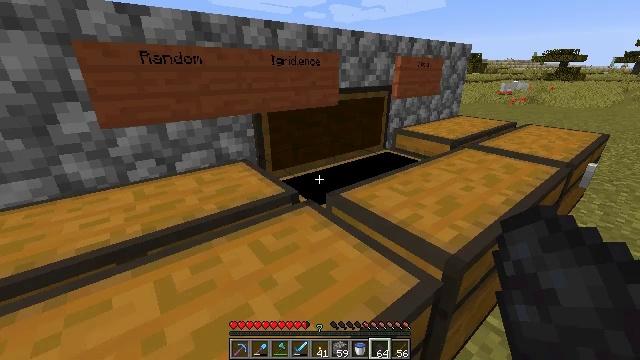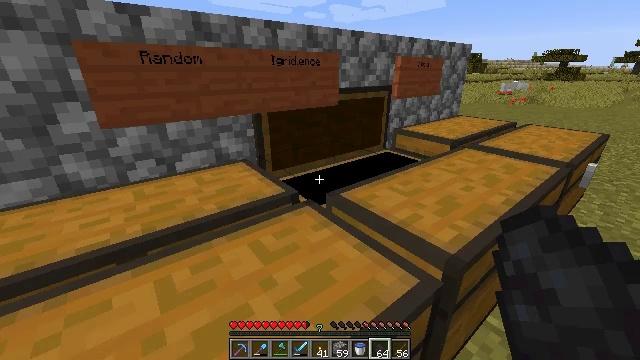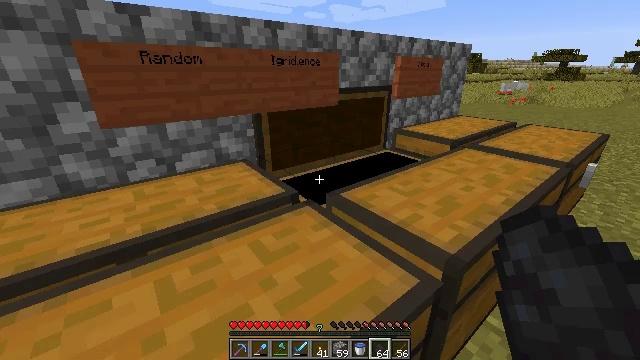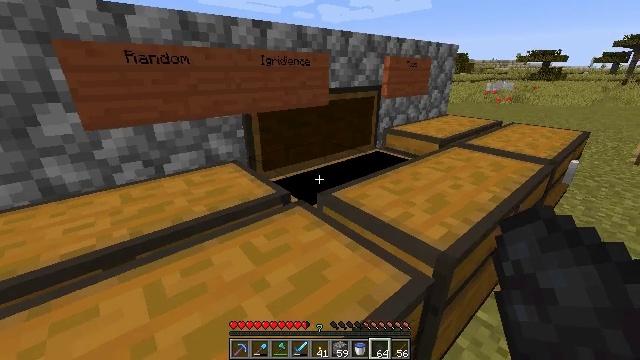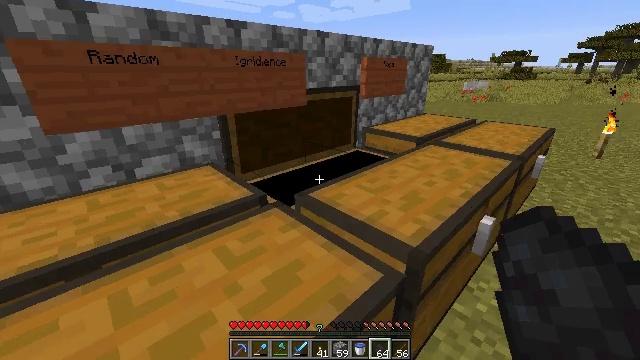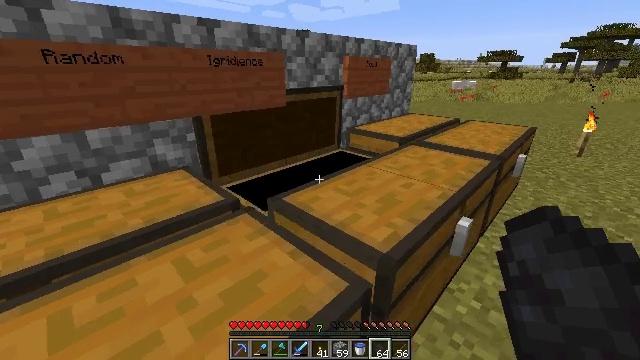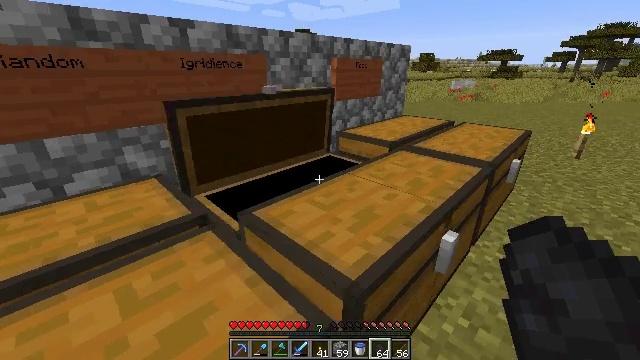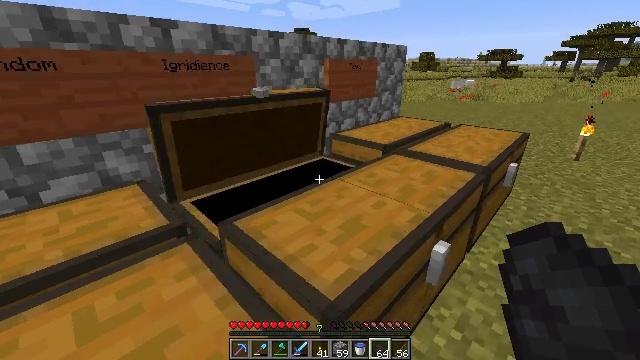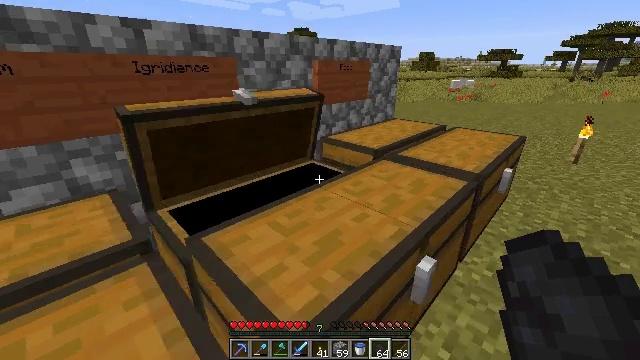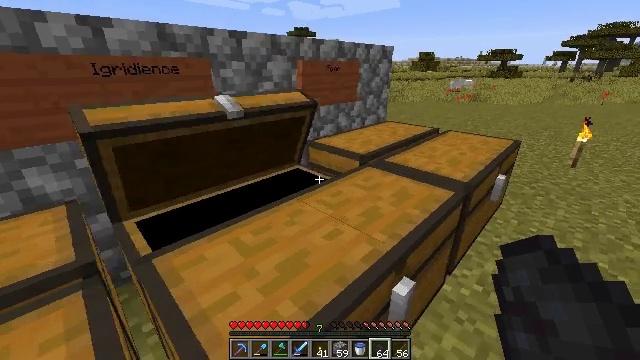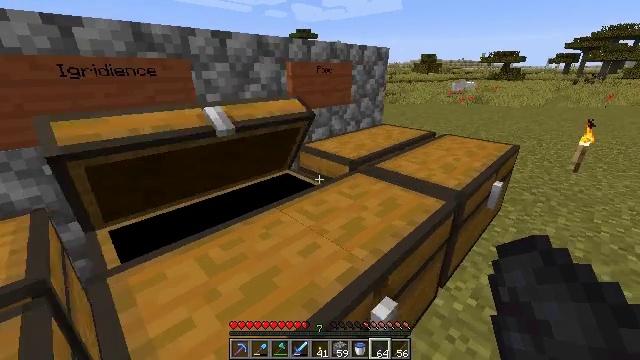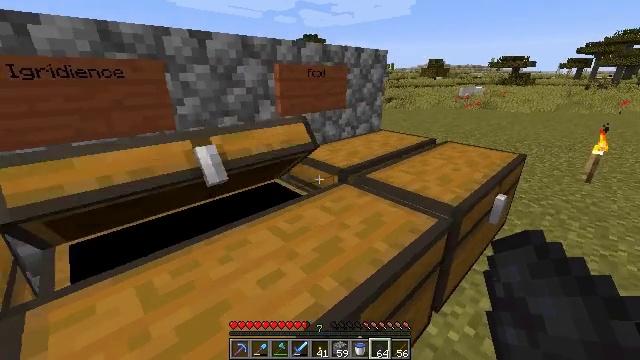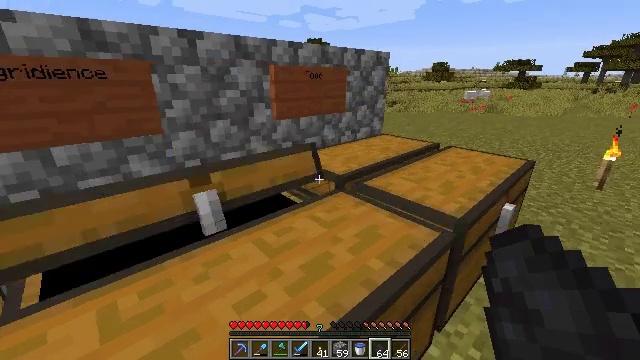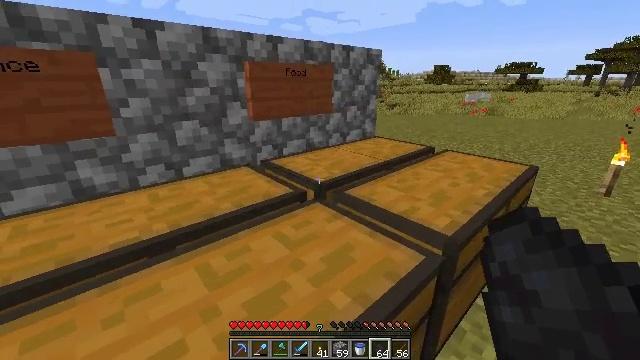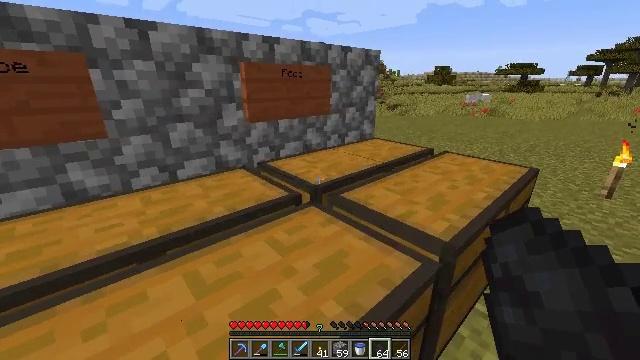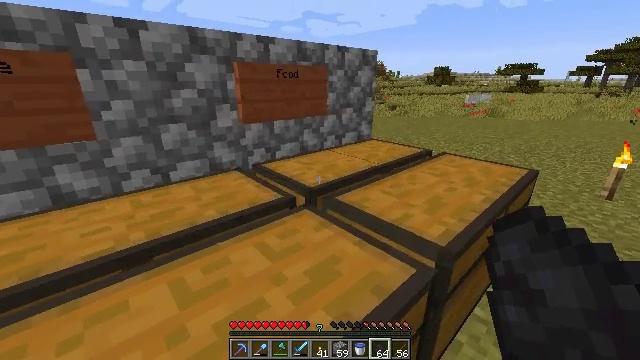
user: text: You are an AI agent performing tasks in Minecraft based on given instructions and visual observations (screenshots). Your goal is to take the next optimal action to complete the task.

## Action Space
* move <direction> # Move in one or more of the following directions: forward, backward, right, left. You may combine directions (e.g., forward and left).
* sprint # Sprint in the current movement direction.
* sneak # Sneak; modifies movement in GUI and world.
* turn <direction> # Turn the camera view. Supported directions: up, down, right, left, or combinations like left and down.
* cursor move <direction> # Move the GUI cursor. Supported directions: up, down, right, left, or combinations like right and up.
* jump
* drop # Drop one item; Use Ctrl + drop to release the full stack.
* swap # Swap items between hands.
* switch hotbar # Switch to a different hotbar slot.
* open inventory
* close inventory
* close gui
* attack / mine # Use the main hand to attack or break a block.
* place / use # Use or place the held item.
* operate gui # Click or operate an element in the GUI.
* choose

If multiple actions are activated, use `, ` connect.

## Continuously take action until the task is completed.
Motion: motion action
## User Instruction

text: Open your crafting grid to make a fermented spider eye.
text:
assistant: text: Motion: no_op
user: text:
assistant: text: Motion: no_op
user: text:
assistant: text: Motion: turn right
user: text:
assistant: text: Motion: move right, turn right
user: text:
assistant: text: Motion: move forward and move right, turn right
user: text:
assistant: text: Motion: move forward and move right
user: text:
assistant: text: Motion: move forward and move right
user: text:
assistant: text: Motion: move forward and move right
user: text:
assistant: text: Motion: move forward and move right
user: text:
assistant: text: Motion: move forward and move right
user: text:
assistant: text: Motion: move forward, turn left
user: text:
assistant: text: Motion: move forward
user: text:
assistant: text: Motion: move forward
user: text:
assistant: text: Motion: no_op
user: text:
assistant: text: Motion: use / place
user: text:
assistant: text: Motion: use / place
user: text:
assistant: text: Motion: use / place
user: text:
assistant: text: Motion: use / place
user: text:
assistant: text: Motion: no_op
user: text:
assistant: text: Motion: open gui
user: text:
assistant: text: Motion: no_op
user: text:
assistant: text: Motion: no_op
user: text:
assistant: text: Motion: no_op
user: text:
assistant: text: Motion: no_op
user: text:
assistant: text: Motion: no_op
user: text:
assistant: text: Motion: no_op
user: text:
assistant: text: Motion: no_op
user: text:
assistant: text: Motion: no_op
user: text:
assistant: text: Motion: no_op
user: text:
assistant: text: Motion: cursor move right